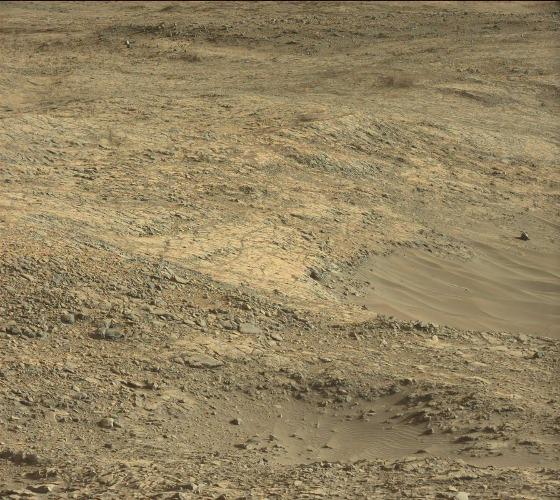
Terrain classes present: Bedrock, Gravel / Sand / Soil, Rock